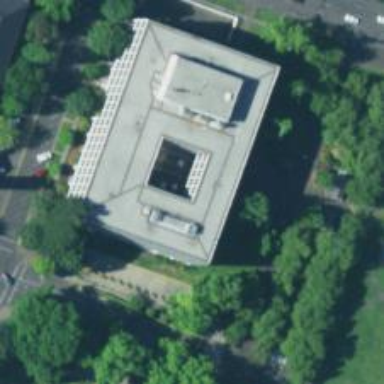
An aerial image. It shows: Government office.